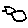
Label: bird